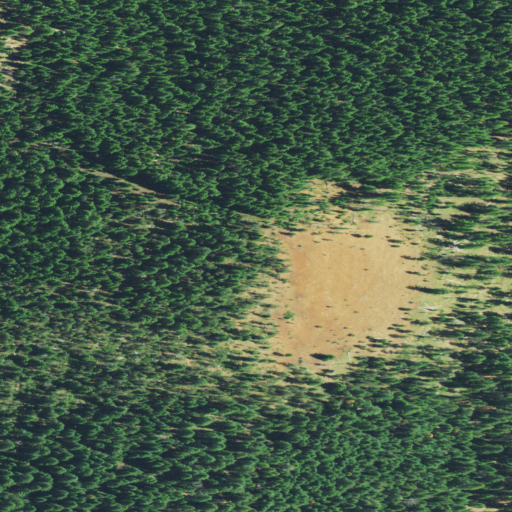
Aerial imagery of mountain in Oregon named Tenas Peak containing evergreen forest and shrub